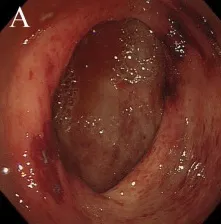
Colonoscopy shows oedema, erythema and bleeding ulcers from the ileocecal area to the sigmoid colon. Formation of the pseudomembrane and necrosis were not found. (A) ileocecal area.
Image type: endoscopy (gi_endoscopy)